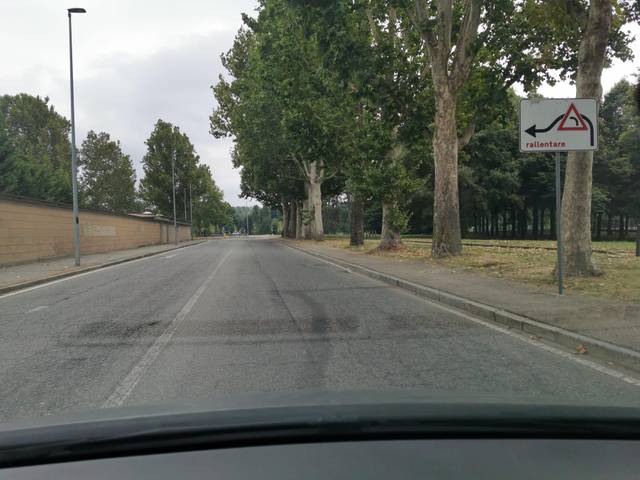
Region: Italy
Coordinates: 45.081, 7.716